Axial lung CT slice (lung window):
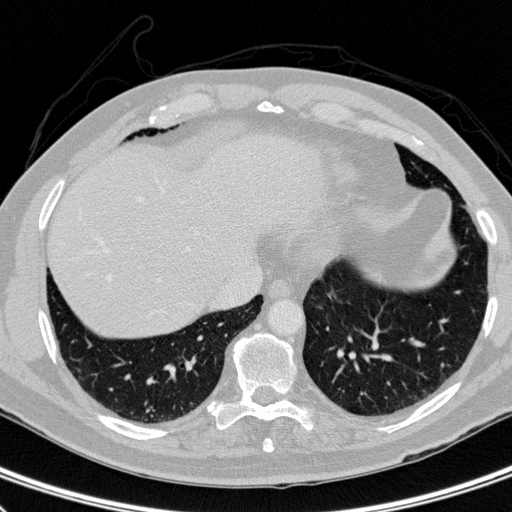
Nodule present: no